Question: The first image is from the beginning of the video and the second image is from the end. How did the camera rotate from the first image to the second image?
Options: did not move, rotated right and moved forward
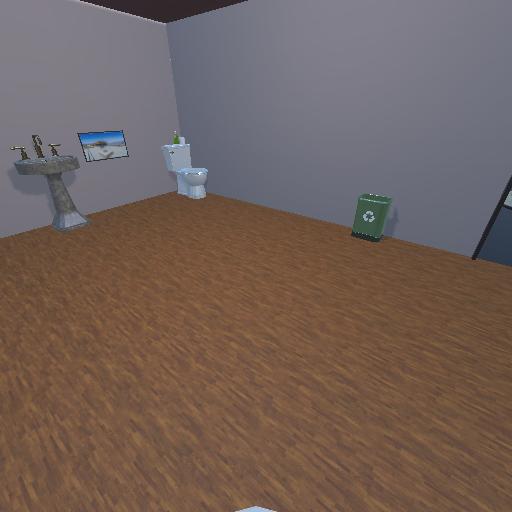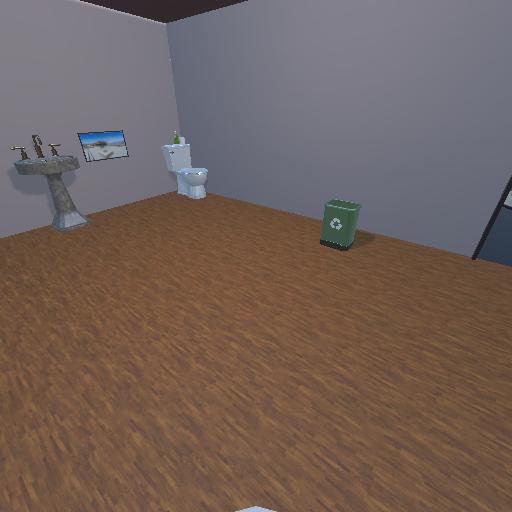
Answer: did not move